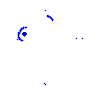
Particle: proton